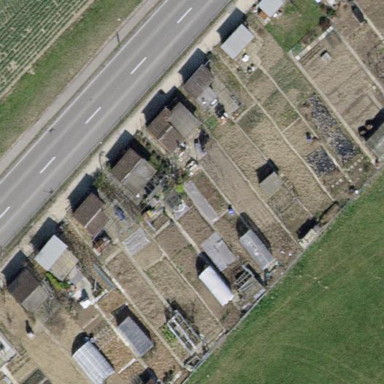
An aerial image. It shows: Area designated for allotments.